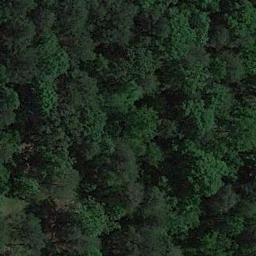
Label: forest